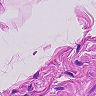
Metastatic tissue present: no